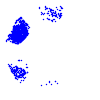
Particle: pion